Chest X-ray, PA view. Patient: 54 years old, sex F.
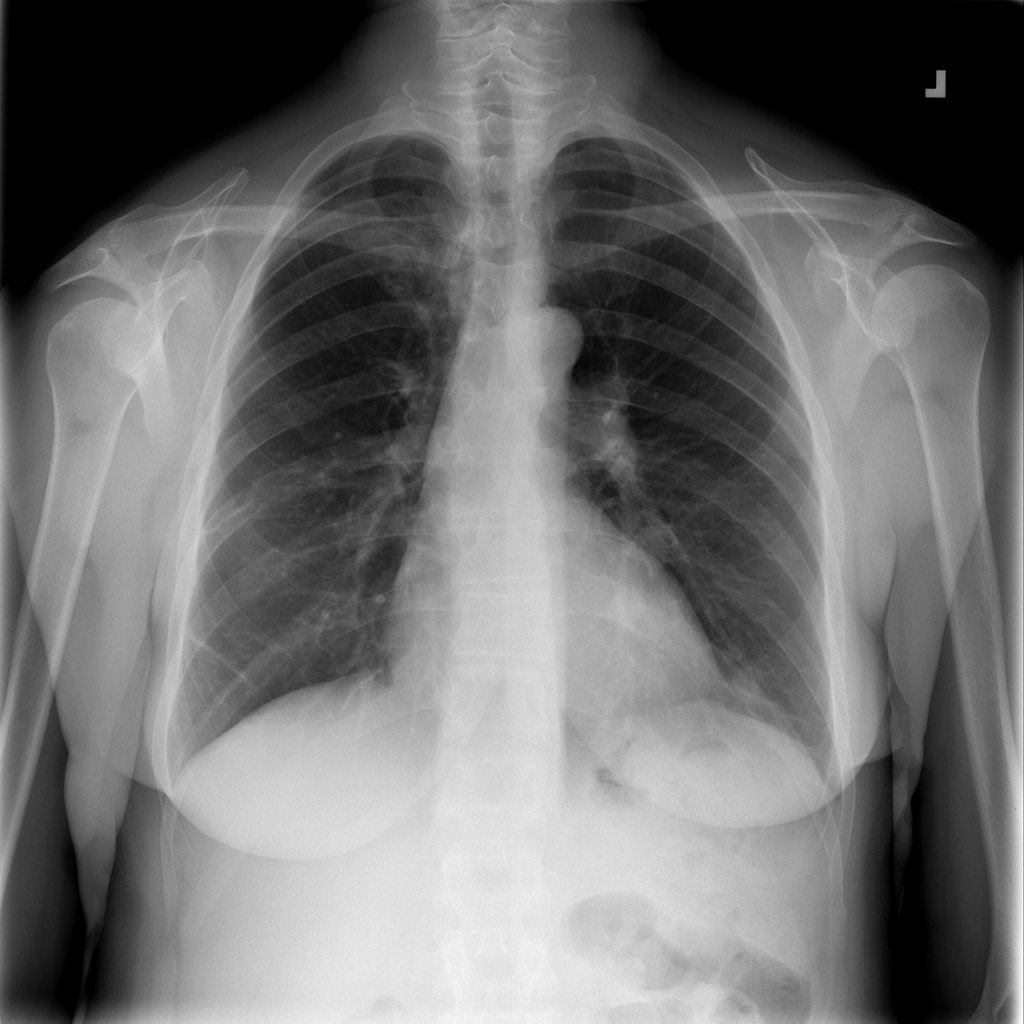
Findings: No Finding